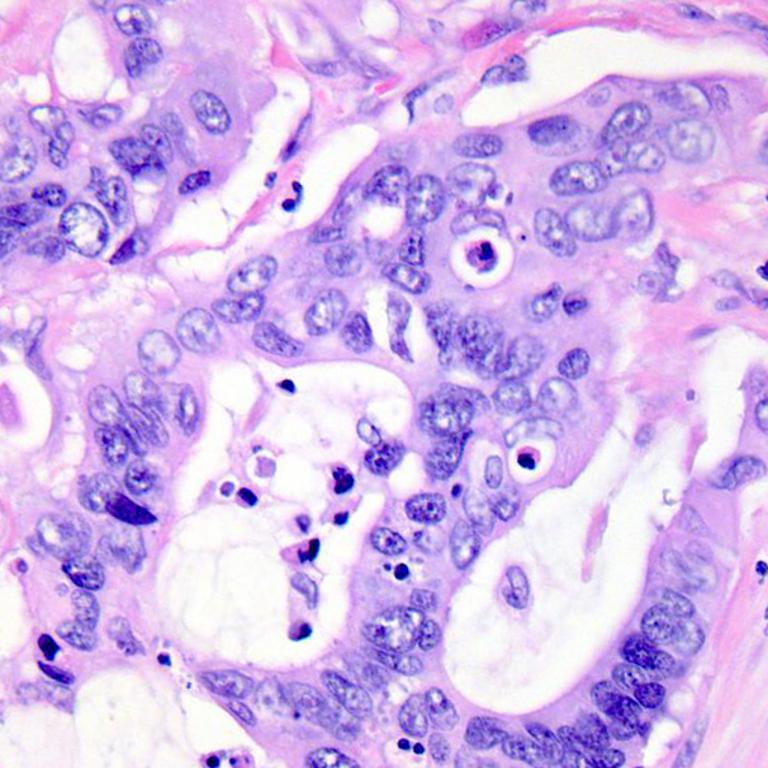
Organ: colon
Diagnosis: adenocarcinomas